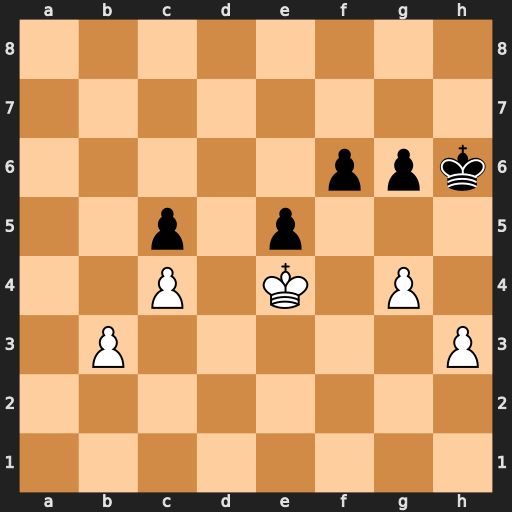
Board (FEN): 8/8/5ppk/2p1p3/2P1K1P1/1P5P/8/8
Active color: w
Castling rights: -
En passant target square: -
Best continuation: h4 g5 h5